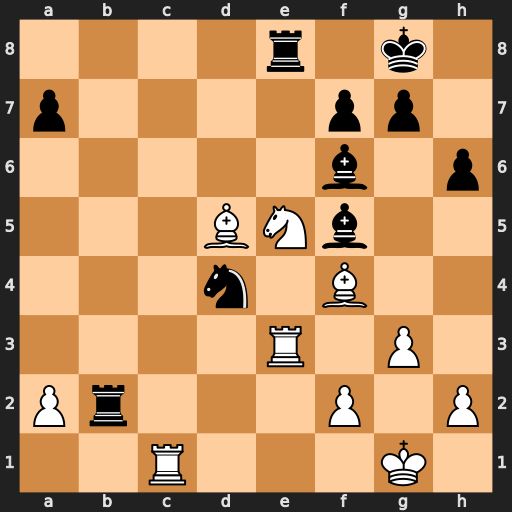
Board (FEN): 4r1k1/p4pp1/5b1p/3BNb2/3n1B2/4R1P1/Pr3P1P/2R3K1
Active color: w
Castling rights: -
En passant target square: -
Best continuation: Bxf7+ Kh7 Bxe8